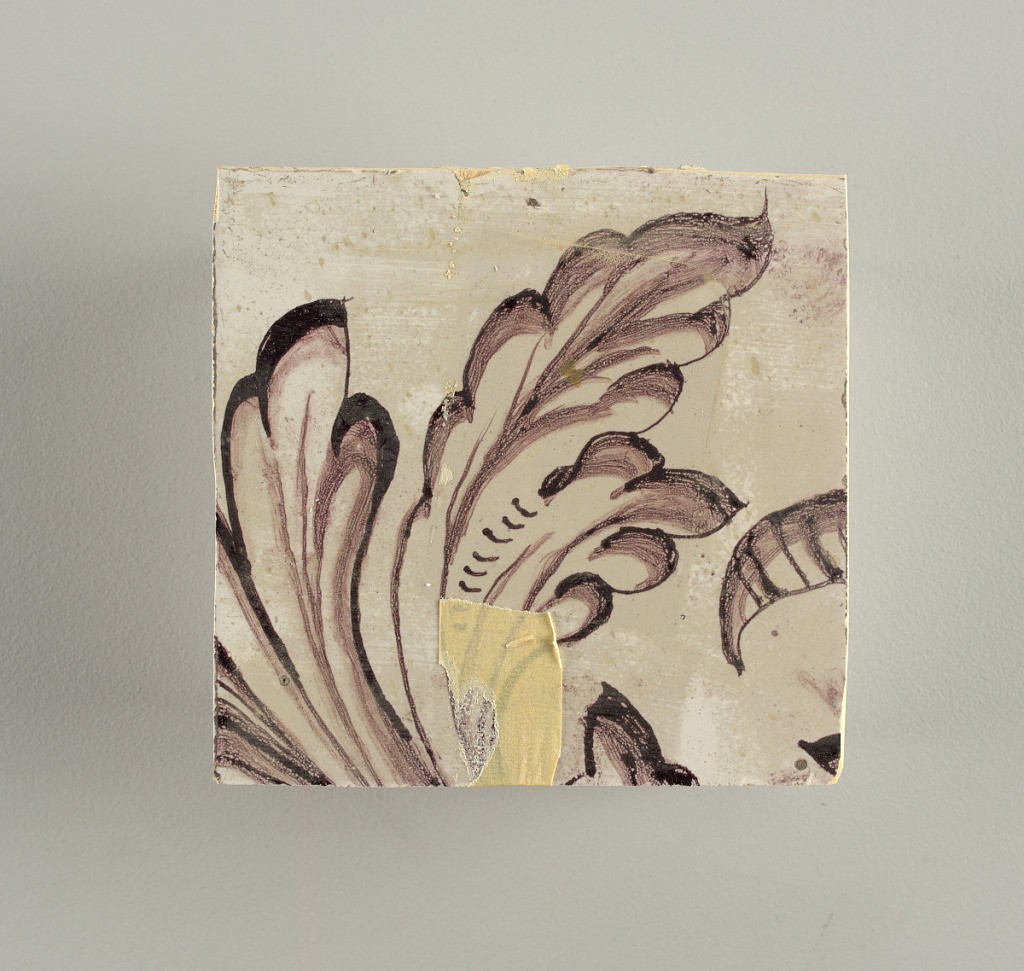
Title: Wall facing
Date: ca. 1725
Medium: tin-glazed earthenware, underglaze
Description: Two vertical rectangles, twenty-three tiles high.  A) Nine tiles wide at top; seven tiles wide at bottom.  B) Ten and one-half tiles wide.

Arabesque design of foliage.  A) with centered figure of Justice under a canopy.  B) with centered urn.